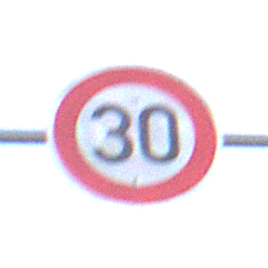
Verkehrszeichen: Geschwindigkeit30
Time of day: SunriseSunset
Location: Outdoor (RoadRail)
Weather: Clear
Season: NotSpecified
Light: Natural